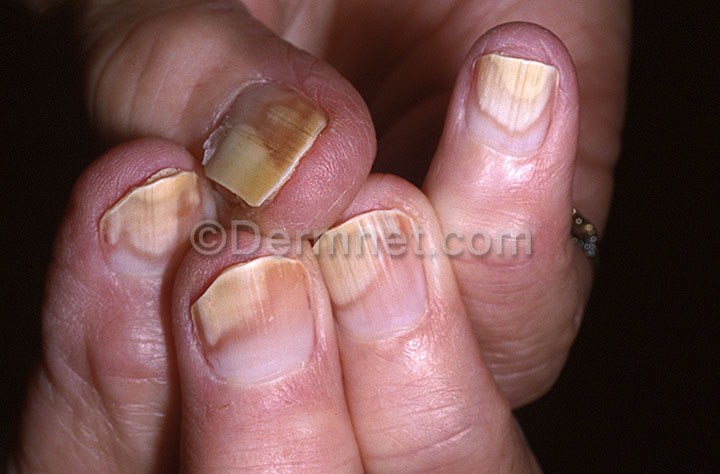
Disease: Nail Fungus and other Nail Disease